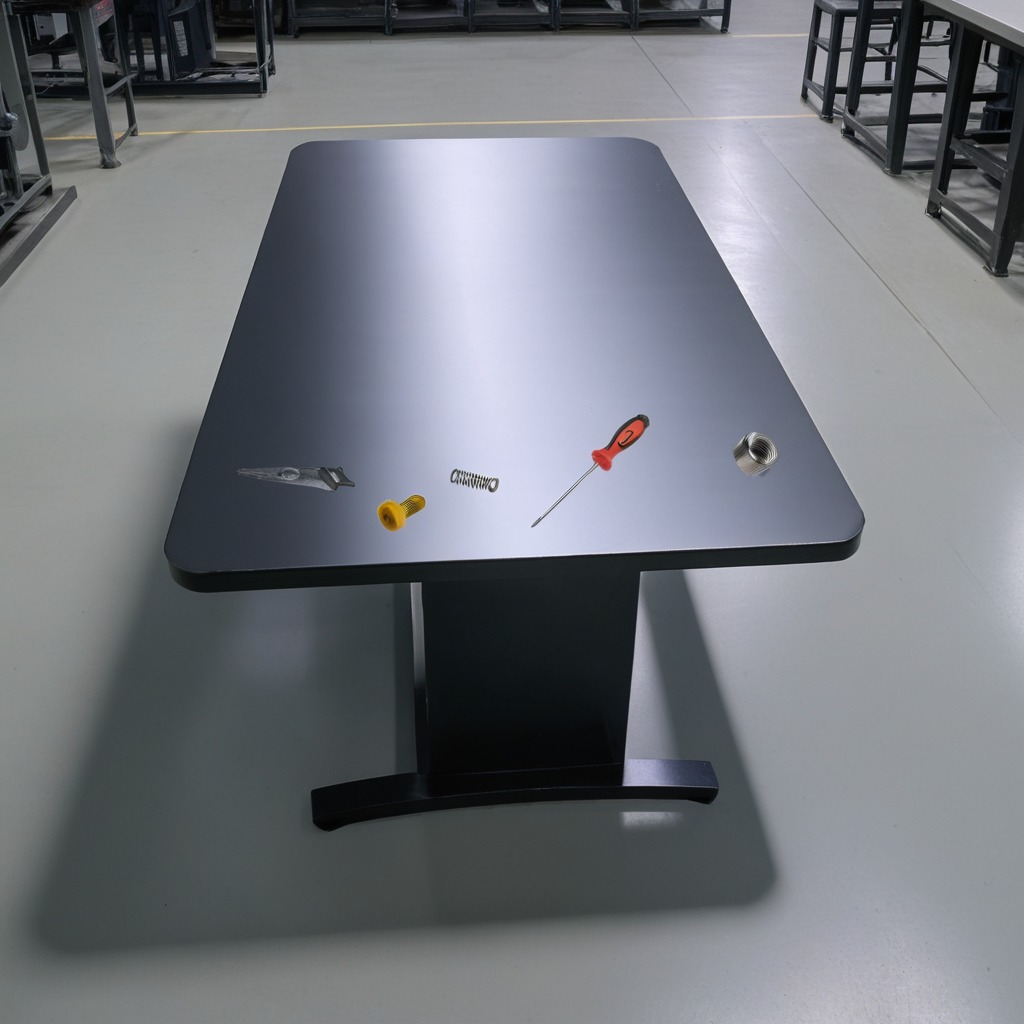
A metal machine screw, a coiled metal spring, a handheld metal saw, a screwdriver, and a metal nut are lying on the tabletop.